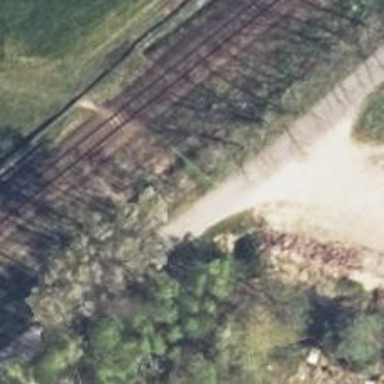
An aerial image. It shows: Gravel track with grade2 tracktype.